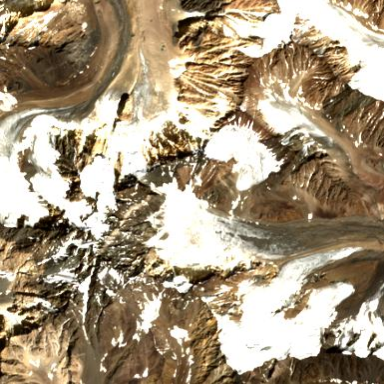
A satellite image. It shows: Stunning view of glacier.